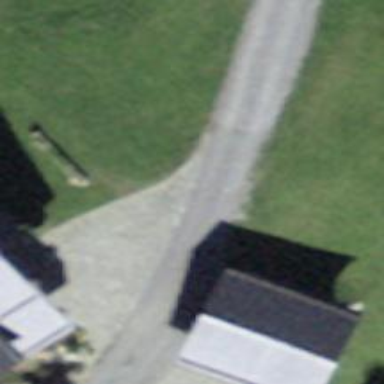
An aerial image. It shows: Service road with track type of grade 3.